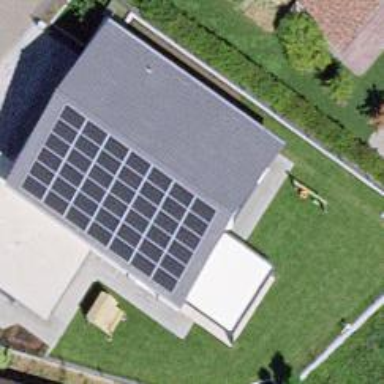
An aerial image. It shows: Solar power generator using photovoltaic method with solar photovoltaic panel types.